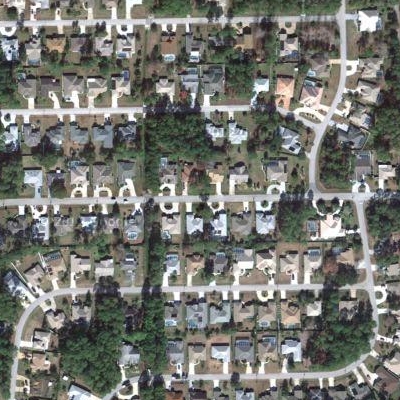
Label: fResident